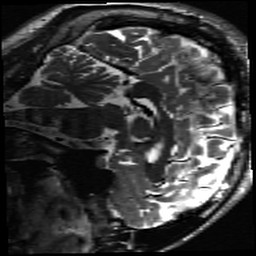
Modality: inplaneT2
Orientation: sagittal